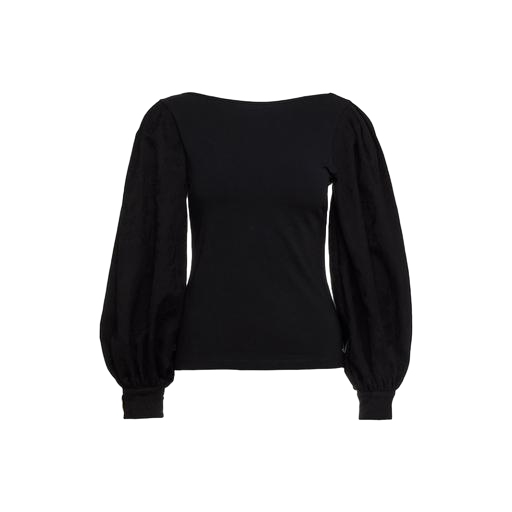
black lace-sleeve top, chloé top embroidered sleeves, her longsleeve top, white background